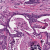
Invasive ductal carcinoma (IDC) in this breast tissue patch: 0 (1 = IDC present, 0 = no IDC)